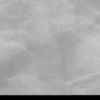
Label: not_dusty